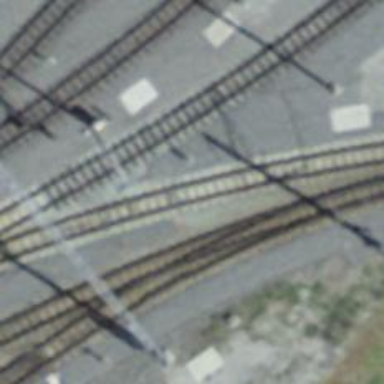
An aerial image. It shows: Narrow-gauge railway siding with electrified contact lines. It has one track.